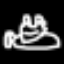
Label: frog